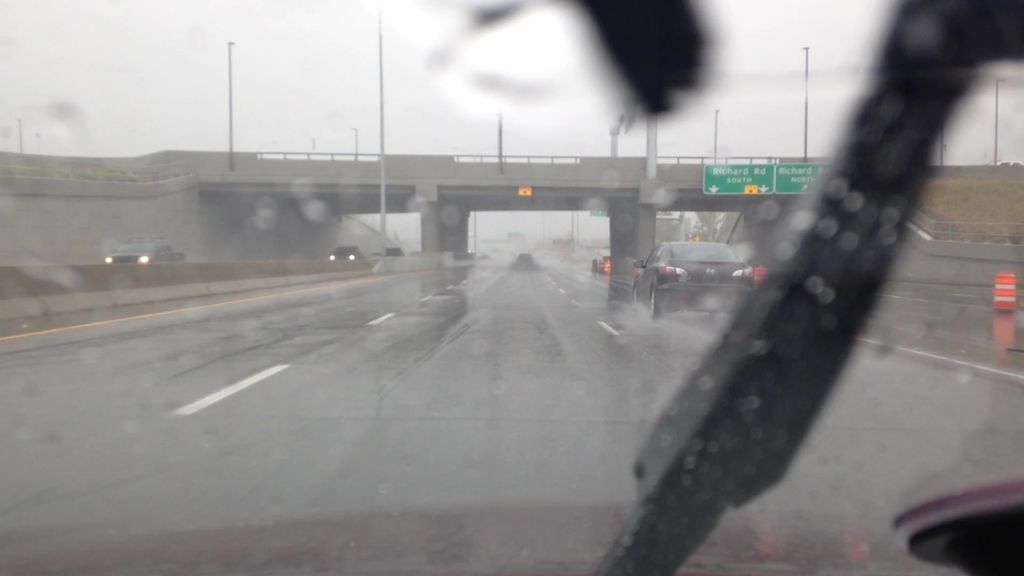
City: calgary